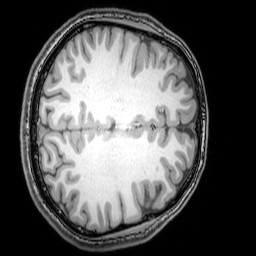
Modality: T1w
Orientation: axial
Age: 21
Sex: male
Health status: healthy
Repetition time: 0.081 s
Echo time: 0.037 s